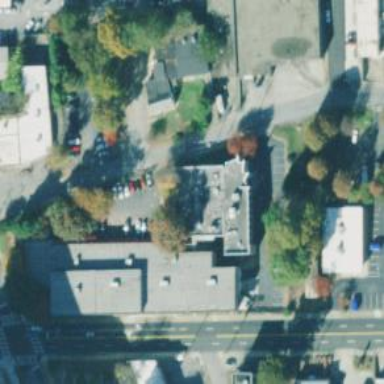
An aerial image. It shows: Veterinary facility.